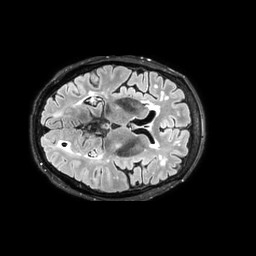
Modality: FLAIR
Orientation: axial
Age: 63
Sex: female
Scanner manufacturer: philips
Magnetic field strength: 3 T
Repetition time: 4.8 s
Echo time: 0.34 s